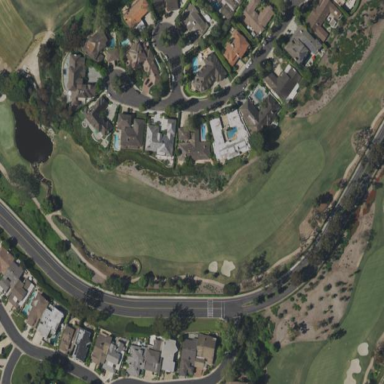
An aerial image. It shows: Grassy area designated as golf fairway.